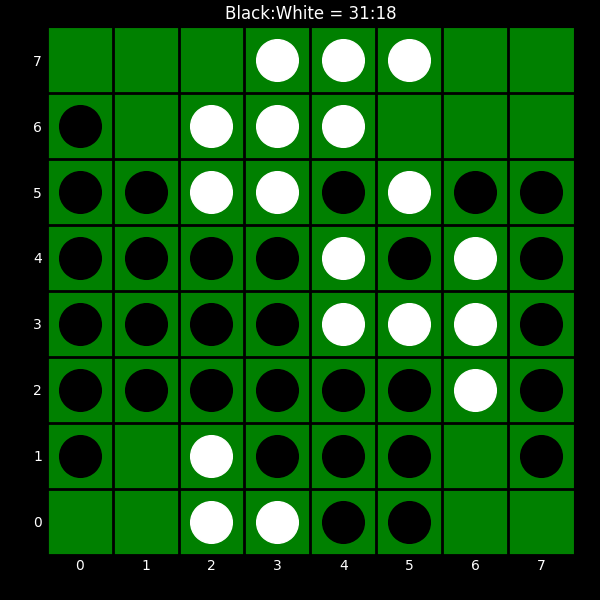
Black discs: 31
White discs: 18